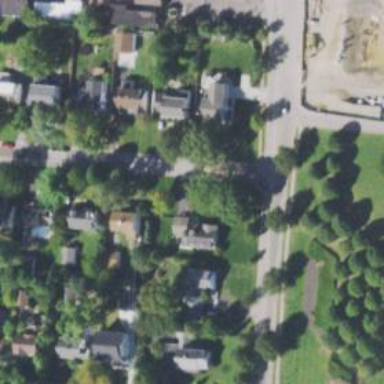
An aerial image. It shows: Residential driveway.